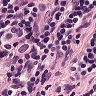
Metastatic tissue present: yes